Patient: sex M, age 79
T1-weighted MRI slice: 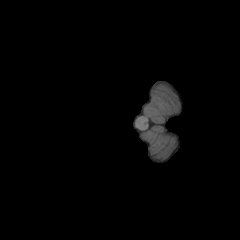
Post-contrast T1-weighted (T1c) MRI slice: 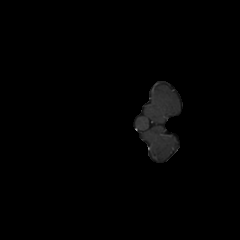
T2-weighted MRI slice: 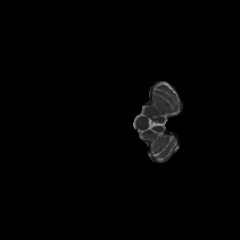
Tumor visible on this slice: no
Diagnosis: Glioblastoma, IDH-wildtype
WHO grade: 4